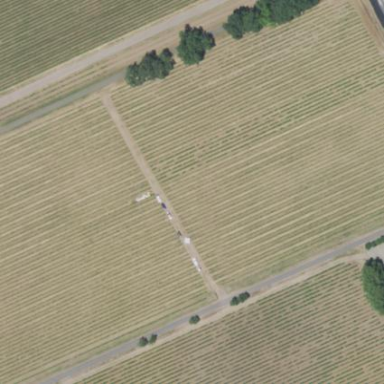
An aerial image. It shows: Vineyard growing wine grapes.